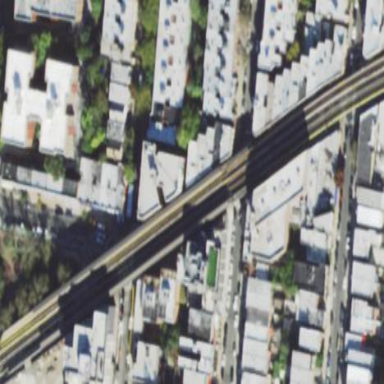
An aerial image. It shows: Bridge leading to railway platform for public transport.